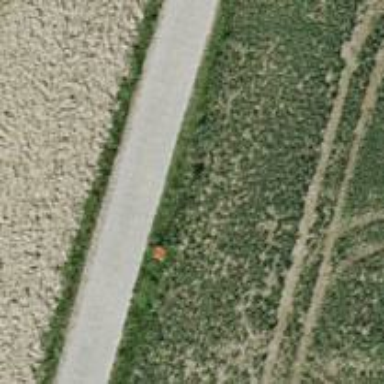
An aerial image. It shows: Pole supporting roof covering pipeline marker.